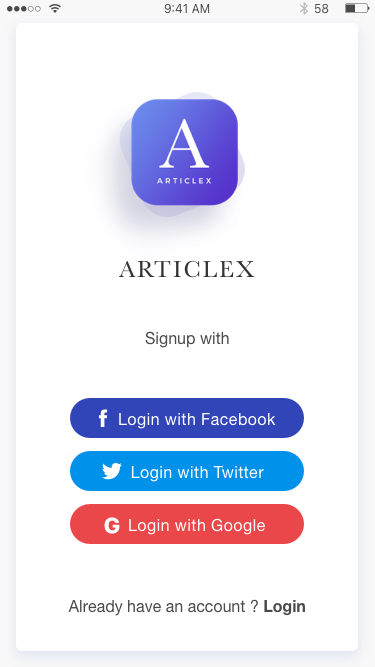
Text in this UI design:
ARTICLEX
Signup with
Already have an account ? Login
Login with Twitter
Login with Facebook
Login with Google